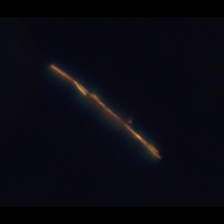
Taxon: Psuedo-nitzschia
Group: Diatoms